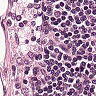
Metastatic tissue present: no